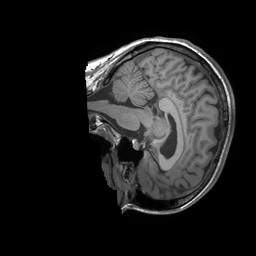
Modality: T1w
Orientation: sagittal
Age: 30
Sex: female